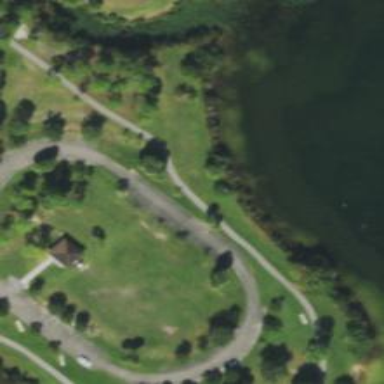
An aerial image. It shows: Disc golf hole.